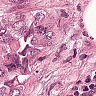
Metastatic tissue present: yes